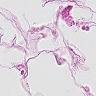
Metastatic tissue present: no